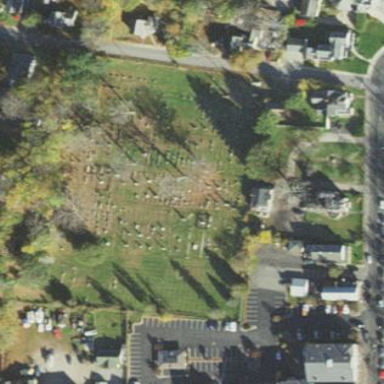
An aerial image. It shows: Cemetery.